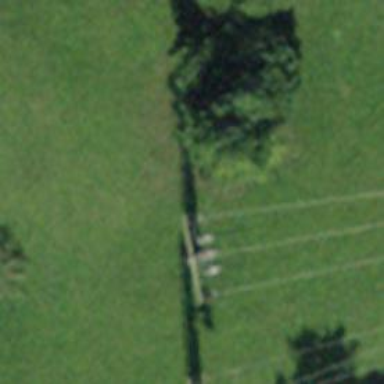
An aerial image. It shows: Power tower.